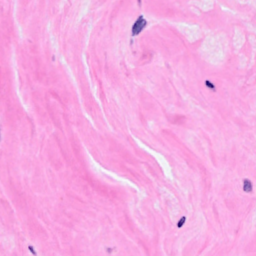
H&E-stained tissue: Breast